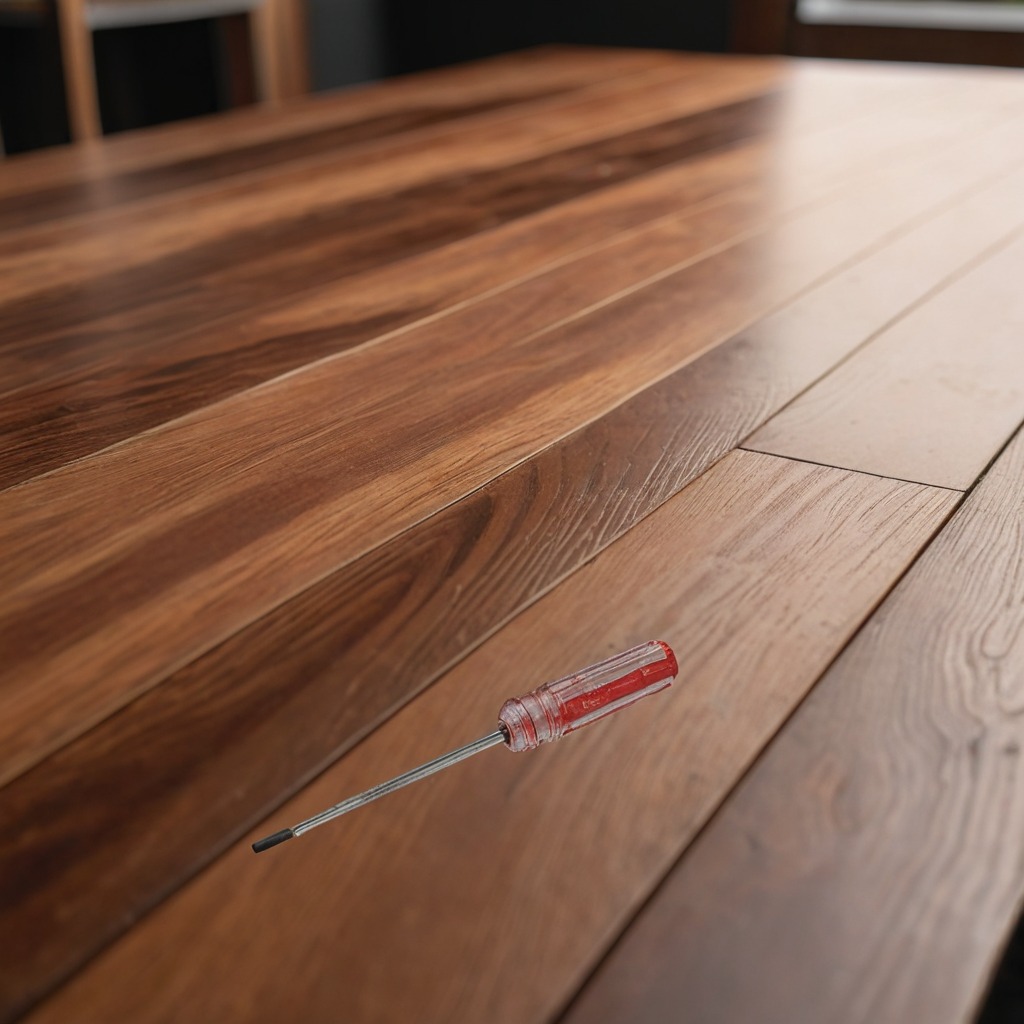
A screwdriver lies on a wooden table in a carpentry studio.